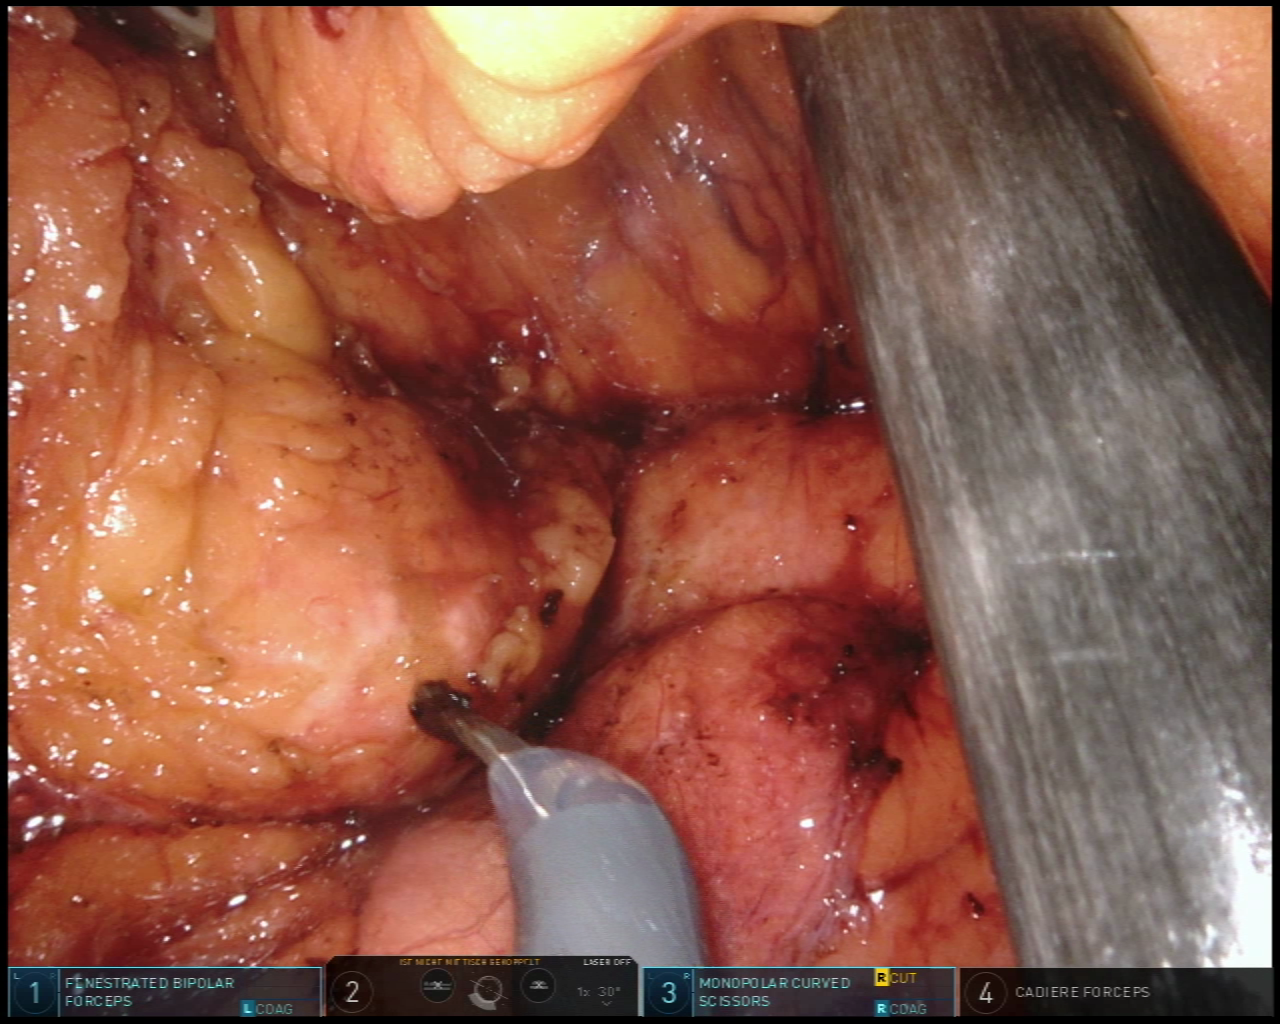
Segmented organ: pancreas
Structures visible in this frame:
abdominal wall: no
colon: yes
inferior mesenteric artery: no
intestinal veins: no
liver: no
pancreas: yes
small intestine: no
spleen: no
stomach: no
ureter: no
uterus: no
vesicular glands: no